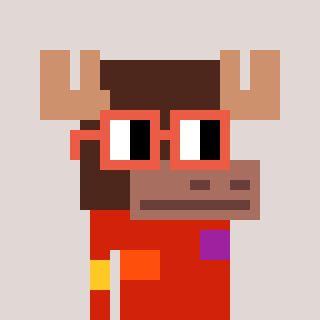
a pixel art character with square orange glasses, a moose-shaped head and a red-colored body on a warm background